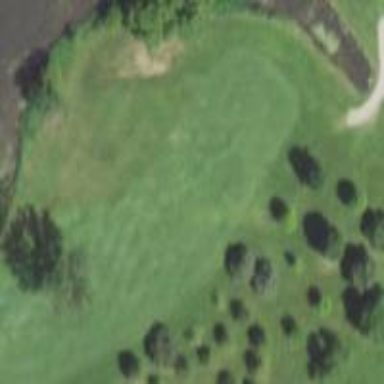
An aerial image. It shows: Grassy area designated as golf fairway.